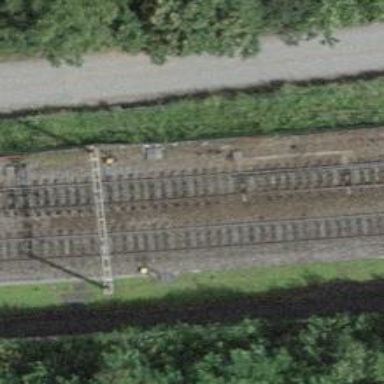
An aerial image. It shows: Railway switch.